Question: I was using <URL> for a while and it worked in the old framwork. Yesterday i changed the framework to latest one and found that it breaks the layout of the Datepicker when I click outside.

Has anyone ecountered same problem?? how did you over come it?? it means datepicker will not be supported in the latest framwork??
My code goes as below
'''
<!DOCTYPE html>
<html>
<head>
<title>Page Title</title>
<meta name="viewport" content="width=device-width, initial-scale=1">
<link rel="stylesheet" href="jquery.mobile-1.1.0.min.css" />
<link rel="stylesheet" href="jquery.ui.datepicker.mobile.css" />
<script src="jquery-1.7.2.min.js"></script>
<script>
//reset type=date inputs to text
$( document ).bind( "mobileinit", function(){
$.mobile.page.prototype.options.degradeInputs.date = true;
});
$(function() {
$( "#datepicker" ).datepicker();
});
</script>
<script src="jquery.mobile-1.1.0.min.js"></script>
<script src="jQuery.ui.datepicker.js"></script>
<script src="jquery.ui.datepicker.mobile.js"></script>
</script>
</head>
<body>
<div data-role="page">
<div data-role="header">
<h1>Page Title</h1>
</div><!-- /header -->
<div data-role="content">
<label for="date">Date Input:</label>
<input type="date" name="date" id="date" value="" />
<div id='datepicker'></div>
</div><!-- /content -->
<div data-role="footer">
<h4>Page Footer</h4>
</div><!-- /footer -->
</div><!-- /page -->
</body>
</html>
'''
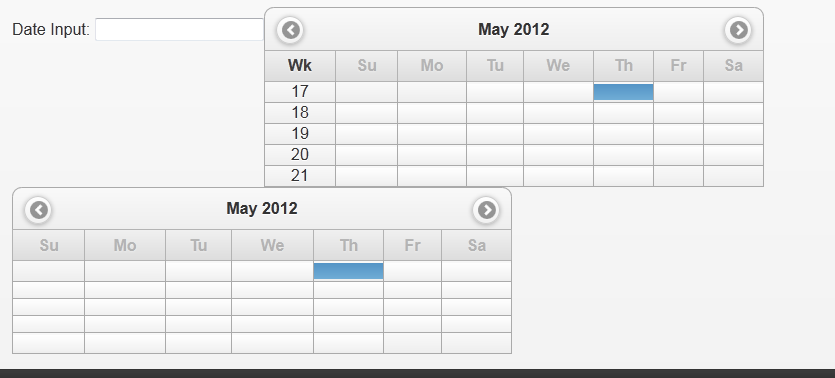
Answer: You could also use this one:
<URL>
I have not checked whether this works with 1.1, but it's kept up to date and provides a ton of features.